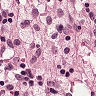
Metastatic tissue present: no